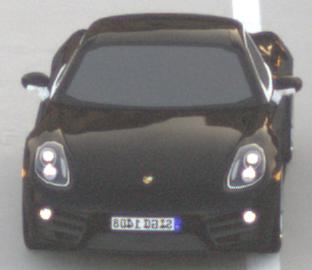
Make: Porsche
Model: Cayman
Detailed model: Cayman (981C)
Model produced from: 2013/03
Model produced until: 2014/04
Doors: 2
Color: black
Road condition: dry road
Daytime: sunrise or sunset
Contrast: low contrast